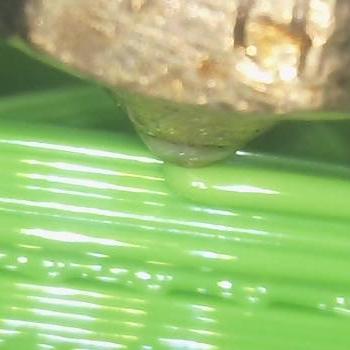
Flow rate: 283%